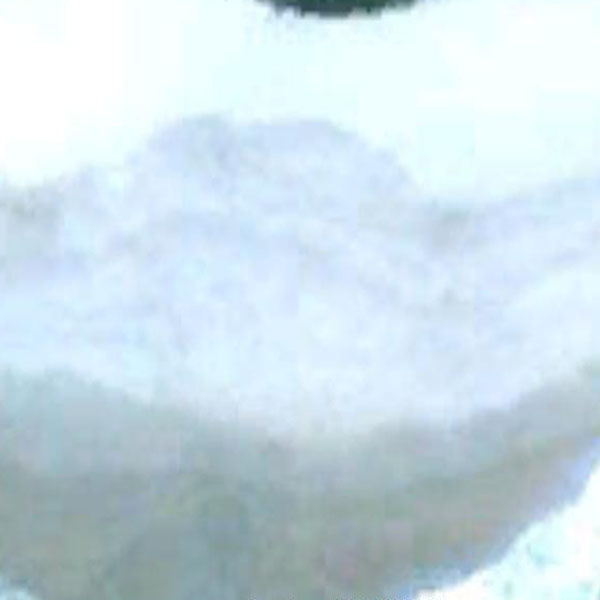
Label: Beach